Field crop: maize
Growth stage: 2
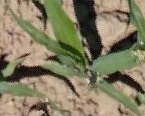
Species: maize